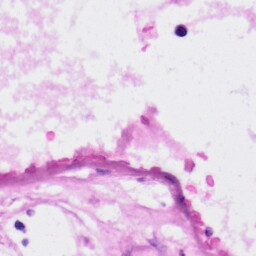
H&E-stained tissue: Skin